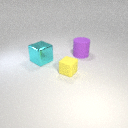
large purple rubber cylinder behind large cyan metal cube